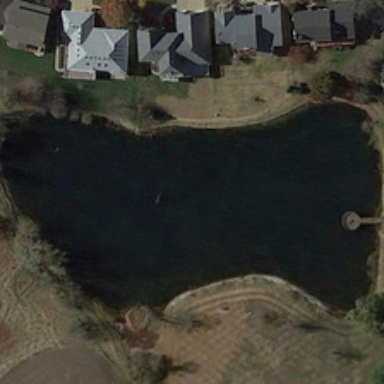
A large pond is surrounded by yellow green trees .